Question: I am getting this error exception:
<URL>

It just states that I got a syntax error on line 51:
> syntax error, unexpected '/', expecting ')'
But I seriously can't detect, why I should have a syntax error. To make things worse, on my locel environment, I am not getting any errors, just on the server.
Pretty weird, here is the part of my code:
'''
// Get the percentual difference of
if (! empty($avgp[$day][$i] / max($avg[$day][$i],1))) {
$trend[$day][$i] = round($avgp[$day][$i] / max($avg[$day][$i],1) -1 , 4) * 100;
} else {
$trend[$day][$i] = 0;
}
'''
<URL>
Thanks in advance.
George
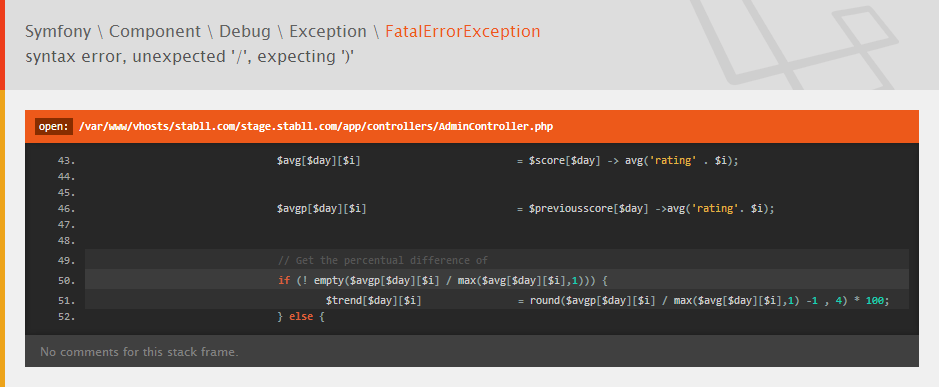
Answer: Use () before division operator. I.e. put both variable inside () before division
SO
for example.
'''
($avg[i]) /(max($avg[i]));
'''